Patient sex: M
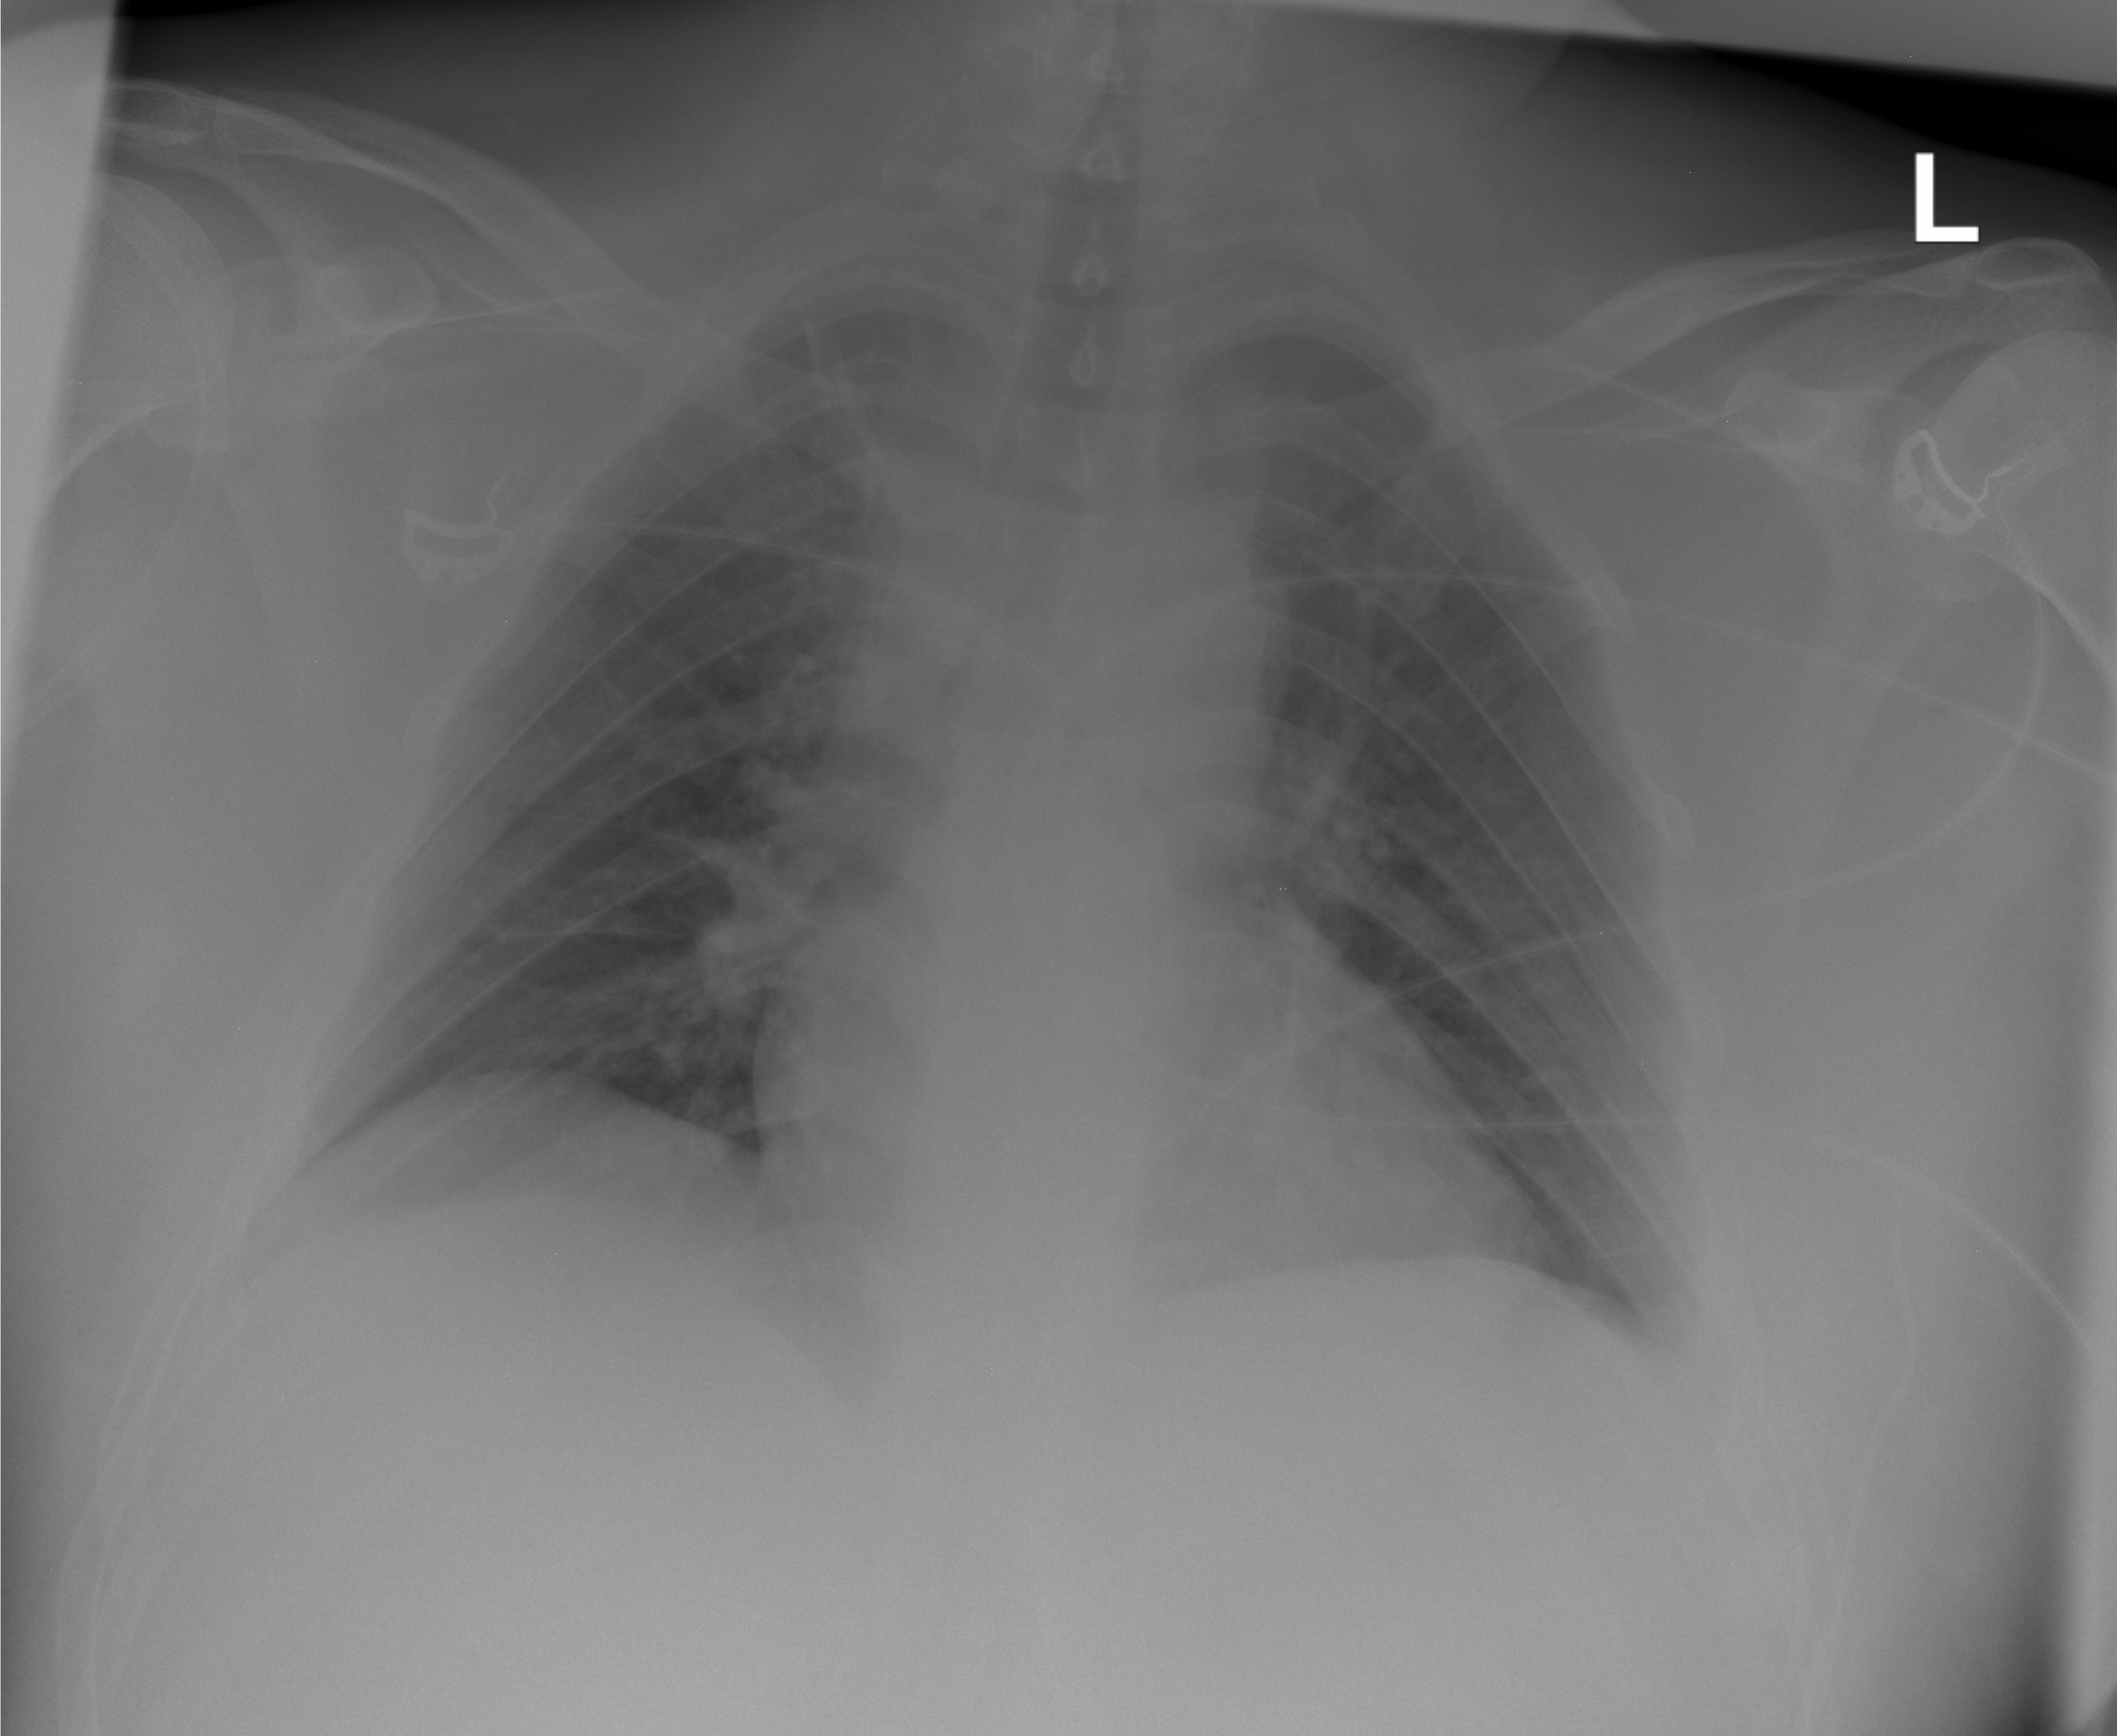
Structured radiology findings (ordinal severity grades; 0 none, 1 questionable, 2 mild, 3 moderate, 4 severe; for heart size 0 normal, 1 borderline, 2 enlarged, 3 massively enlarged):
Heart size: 0
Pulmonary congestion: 0
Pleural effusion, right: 0
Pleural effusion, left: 2
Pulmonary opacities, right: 0
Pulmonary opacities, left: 0
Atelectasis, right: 0
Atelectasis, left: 2